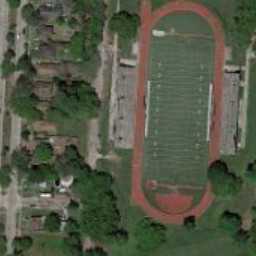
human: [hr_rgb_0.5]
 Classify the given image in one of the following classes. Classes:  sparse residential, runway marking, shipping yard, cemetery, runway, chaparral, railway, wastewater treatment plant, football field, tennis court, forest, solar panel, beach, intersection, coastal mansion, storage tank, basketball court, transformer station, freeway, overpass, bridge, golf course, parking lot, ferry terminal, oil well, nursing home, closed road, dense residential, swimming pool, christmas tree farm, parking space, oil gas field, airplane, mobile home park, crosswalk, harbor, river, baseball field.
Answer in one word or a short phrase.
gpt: football field